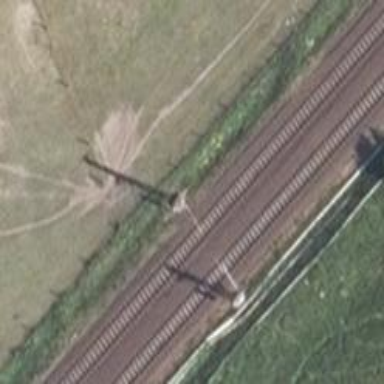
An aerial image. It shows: Milestone along the railway track with catenary mast.